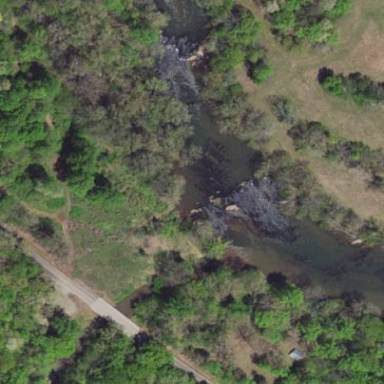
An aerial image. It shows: Scene featuring rapids in waterway.